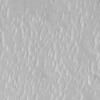
Label: not_dusty